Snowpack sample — Buffalo Mountain, Silverthorne, Colorado, USA (1/25/25, 10:11 AM MST)
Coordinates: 39.6222, -106.1139
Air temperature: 22 °F
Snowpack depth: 110 cm
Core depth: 40 cm
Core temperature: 46.4 °F
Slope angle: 12°, slope face: 102°
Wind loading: high
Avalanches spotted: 0
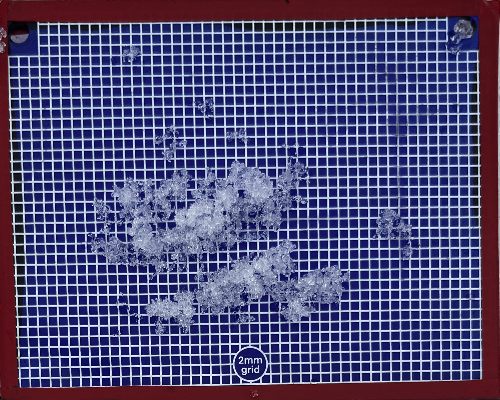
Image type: profile
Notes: No avalanches nearby, collected on the outskirts of a fire break 15 meters from the treeline, on way to Buffalo and Red Mountain